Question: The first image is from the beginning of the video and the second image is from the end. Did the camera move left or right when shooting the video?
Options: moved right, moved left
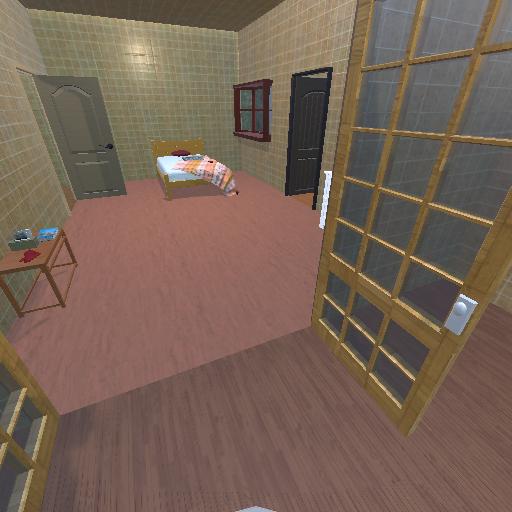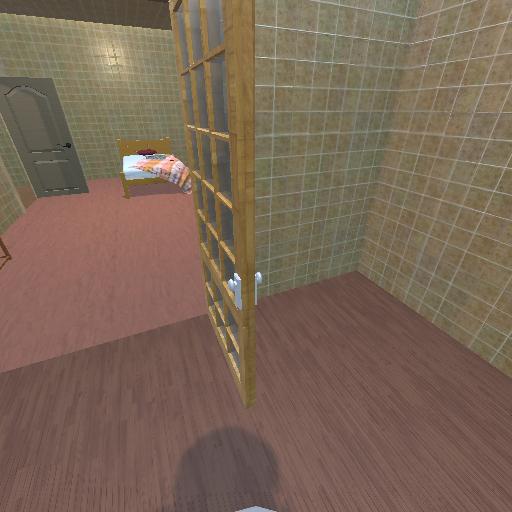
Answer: moved right